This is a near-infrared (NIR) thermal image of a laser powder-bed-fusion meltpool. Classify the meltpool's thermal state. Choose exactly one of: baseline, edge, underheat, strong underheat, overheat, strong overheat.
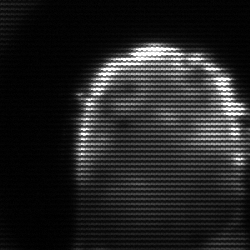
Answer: baseline